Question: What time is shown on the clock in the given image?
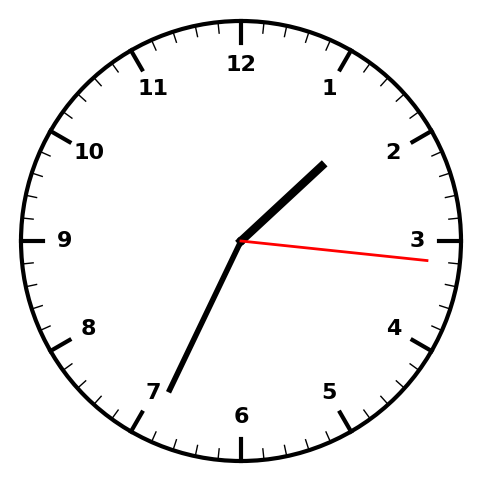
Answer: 01:34:16